Aerial crown-view tile of a tropical tree (Barro Colorado Island, Panama), acquired 20250414:
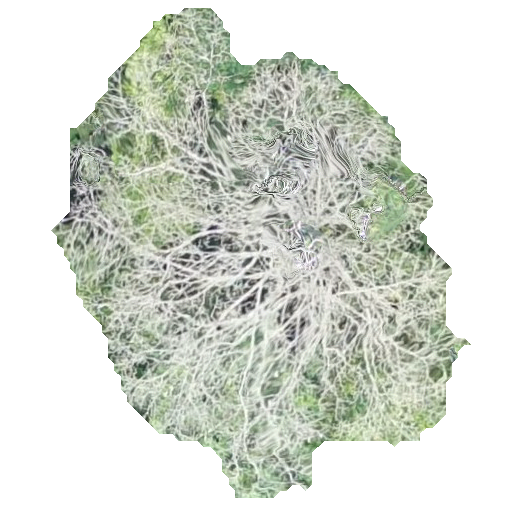
Species: Tabebuia rosea
GBIF accepted scientific name: Tabebuia rosea
Crown area: 195.046 m²